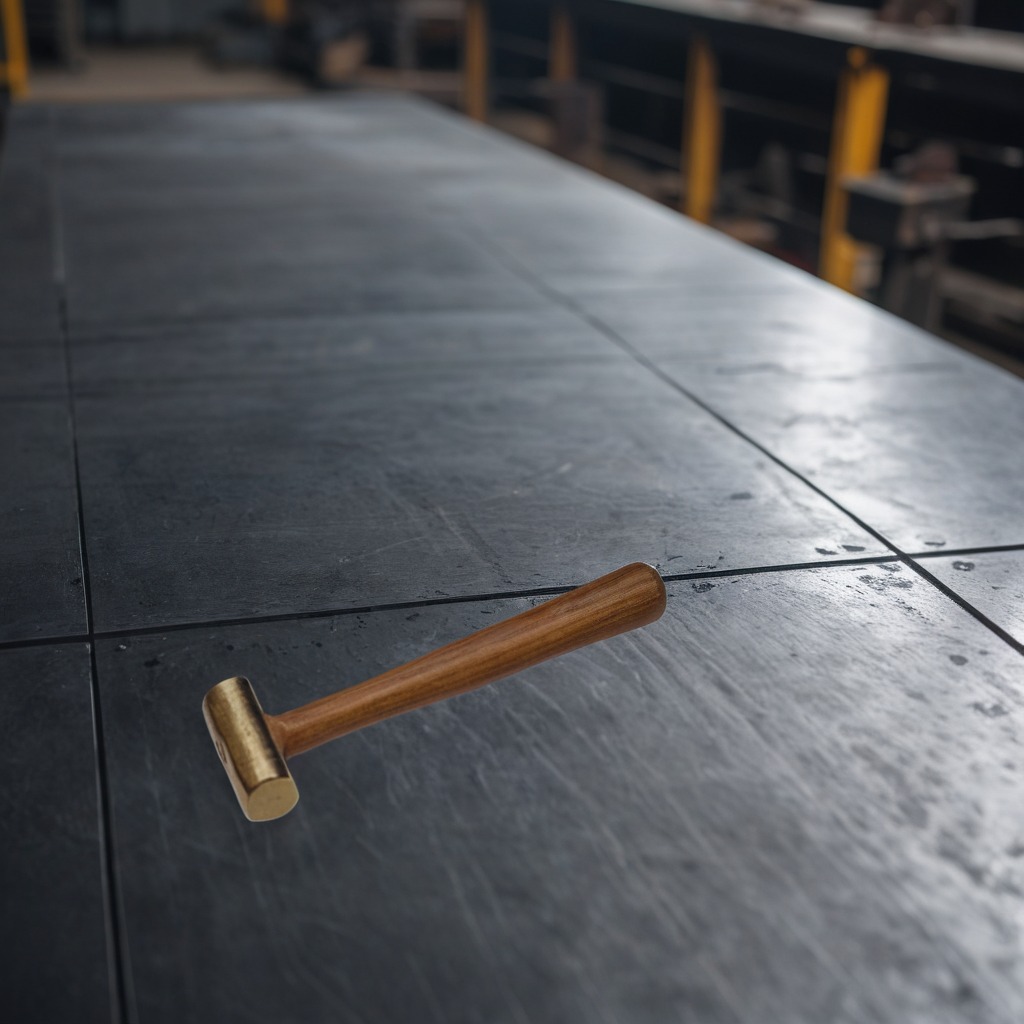
A hammer lies on a cold steel table in a mining workshop gritty textures.